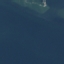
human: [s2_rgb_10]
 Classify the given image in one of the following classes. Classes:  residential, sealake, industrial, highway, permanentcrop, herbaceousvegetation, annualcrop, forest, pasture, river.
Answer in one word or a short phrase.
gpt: SeaLake